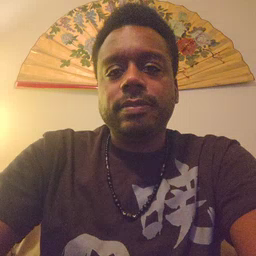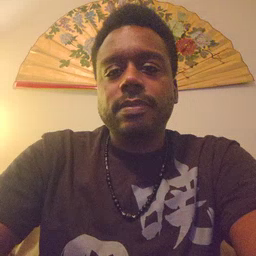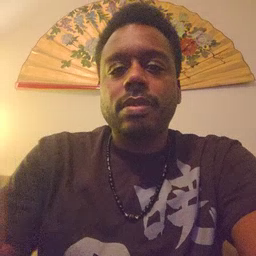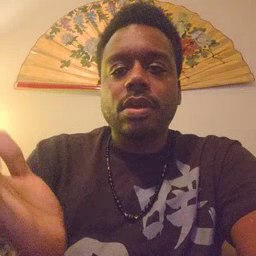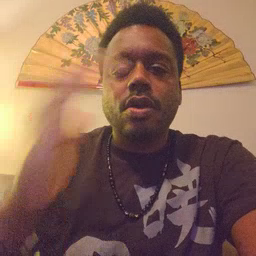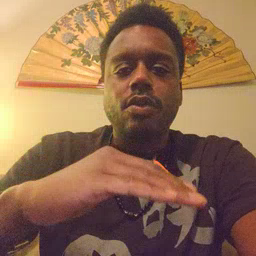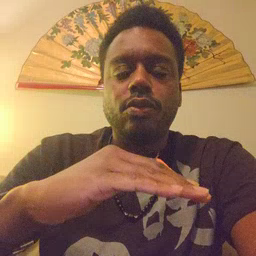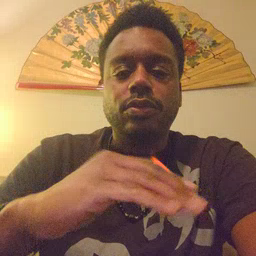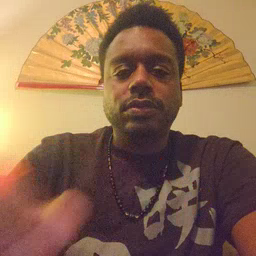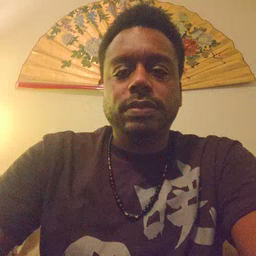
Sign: on